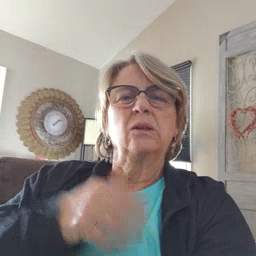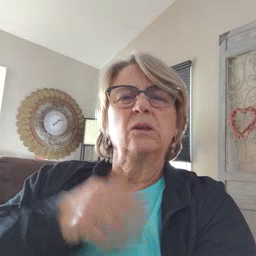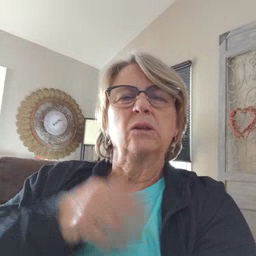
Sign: wet